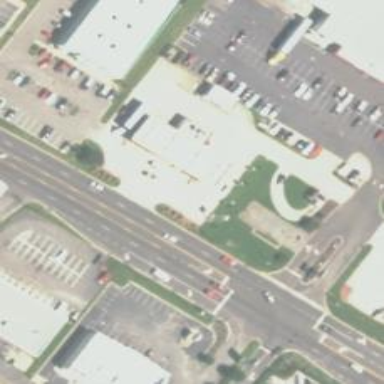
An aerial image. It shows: Convenience shop.